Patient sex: M
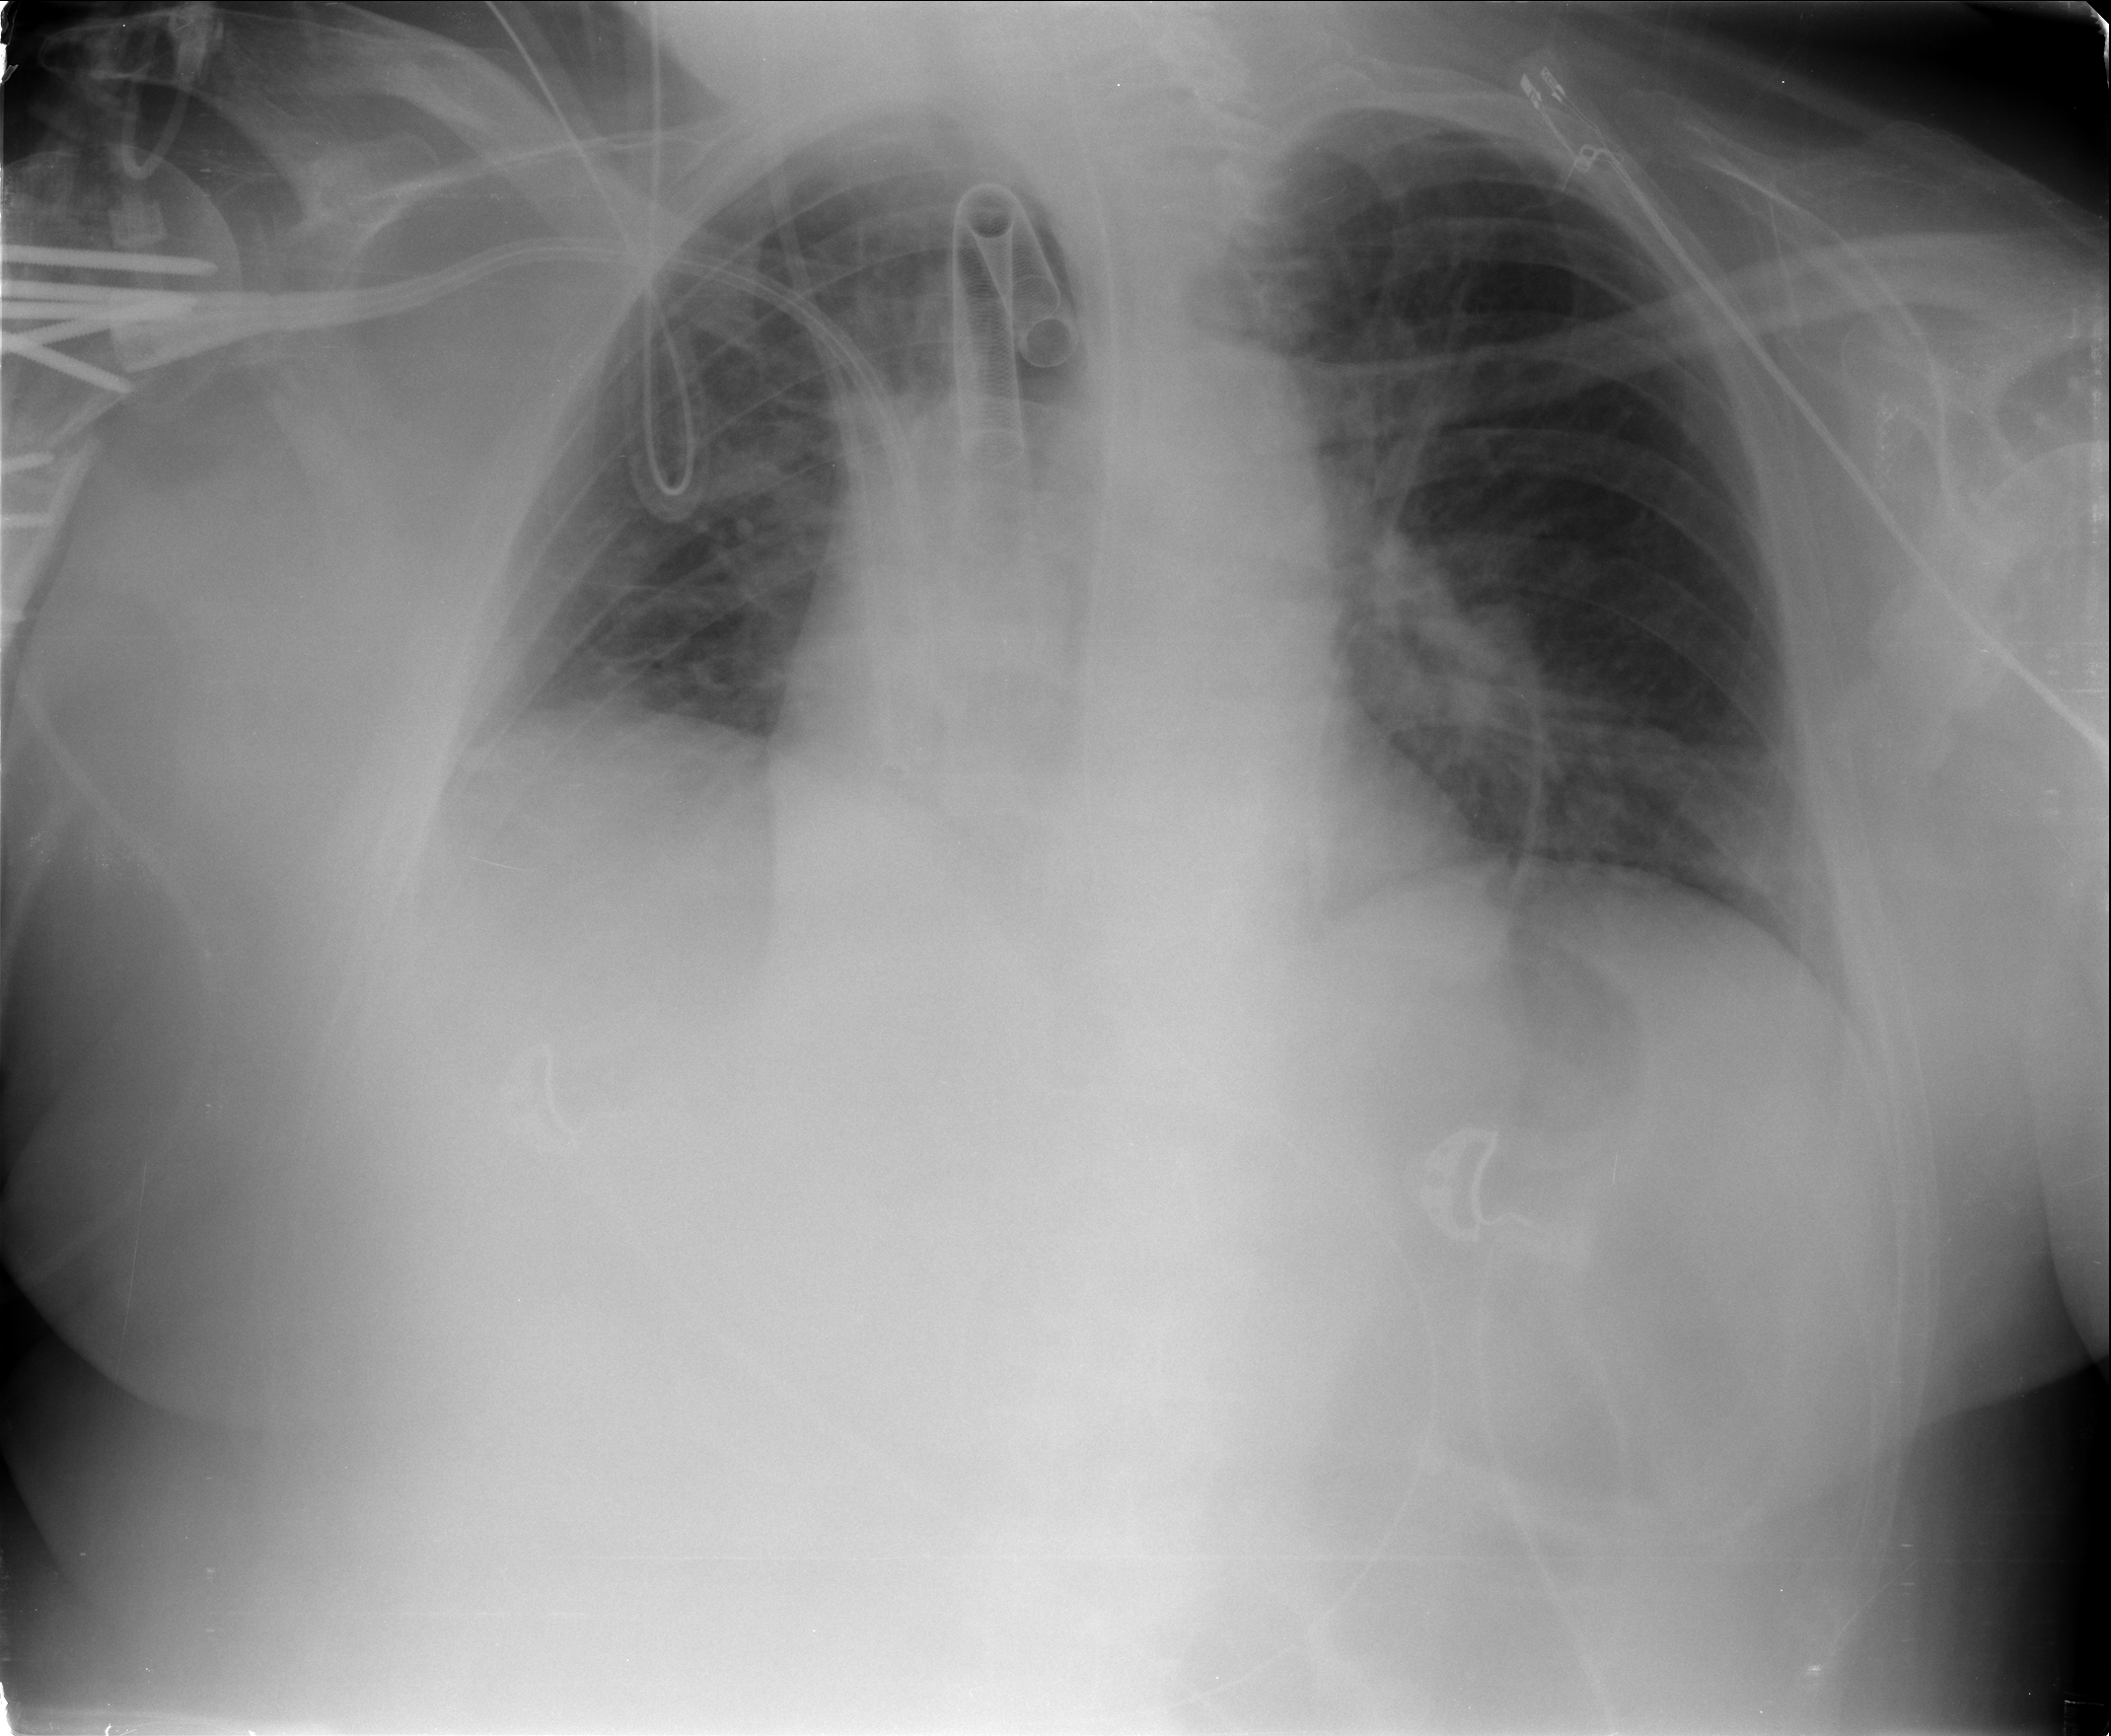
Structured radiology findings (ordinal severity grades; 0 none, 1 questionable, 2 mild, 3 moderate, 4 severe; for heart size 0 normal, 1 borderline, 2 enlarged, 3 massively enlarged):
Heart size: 0
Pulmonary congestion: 2
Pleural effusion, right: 1
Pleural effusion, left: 0
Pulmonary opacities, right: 2
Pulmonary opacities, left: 1
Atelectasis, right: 2
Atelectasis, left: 2